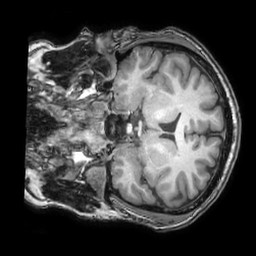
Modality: T1w
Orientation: coronal
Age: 30
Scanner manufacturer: philips
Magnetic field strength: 3 T
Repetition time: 0.007 s
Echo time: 0.003501 s